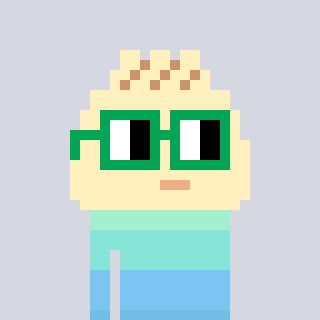
a pixel art character with square green glasses, a porkbao-shaped head and a magenta-colored body on a cool background